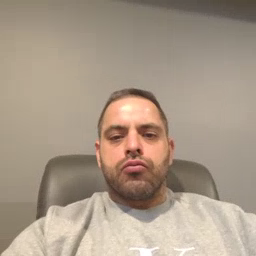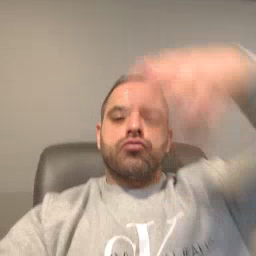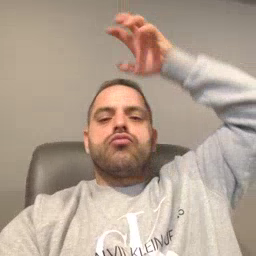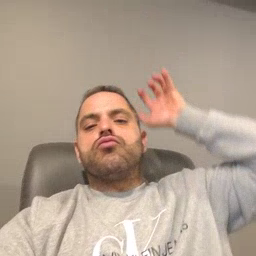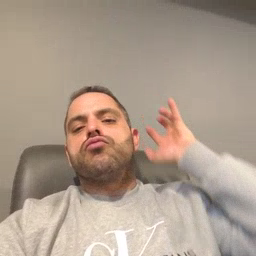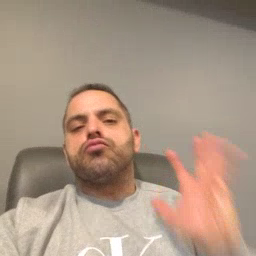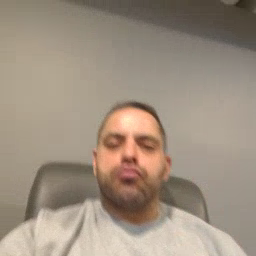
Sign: lion